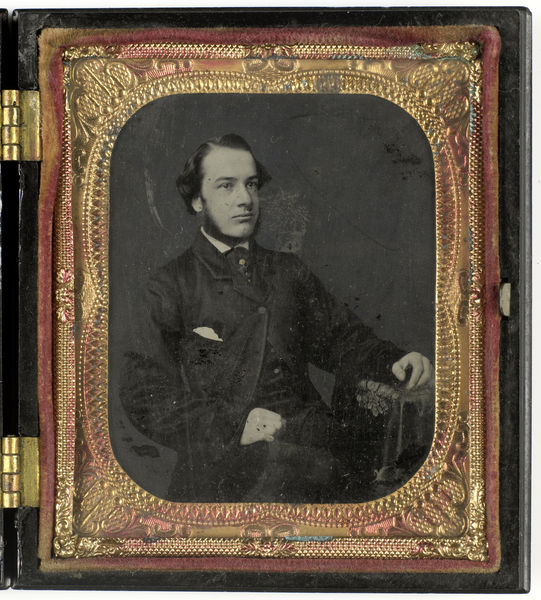
Titel: Portret jongeman
Standort: Amsterdam
Institution: Rijksmuseum
Schlagwörter: mann, weiß, schwarz, rot, anzug, bart, rahmen, samt, gold, scheitel, stock, foto, buch, schwarzweiß, schaniere, fotoalbum